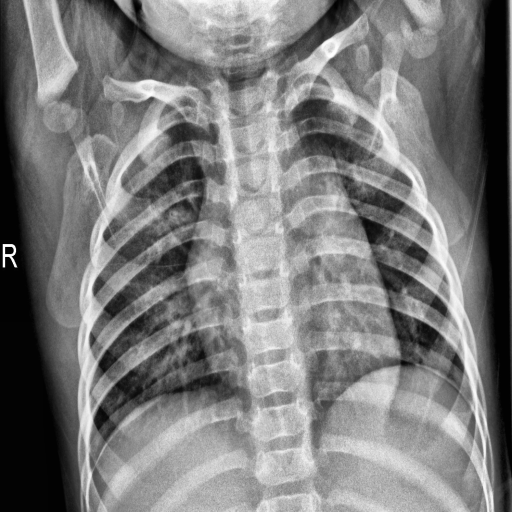
Finding: NORMAL